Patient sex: F
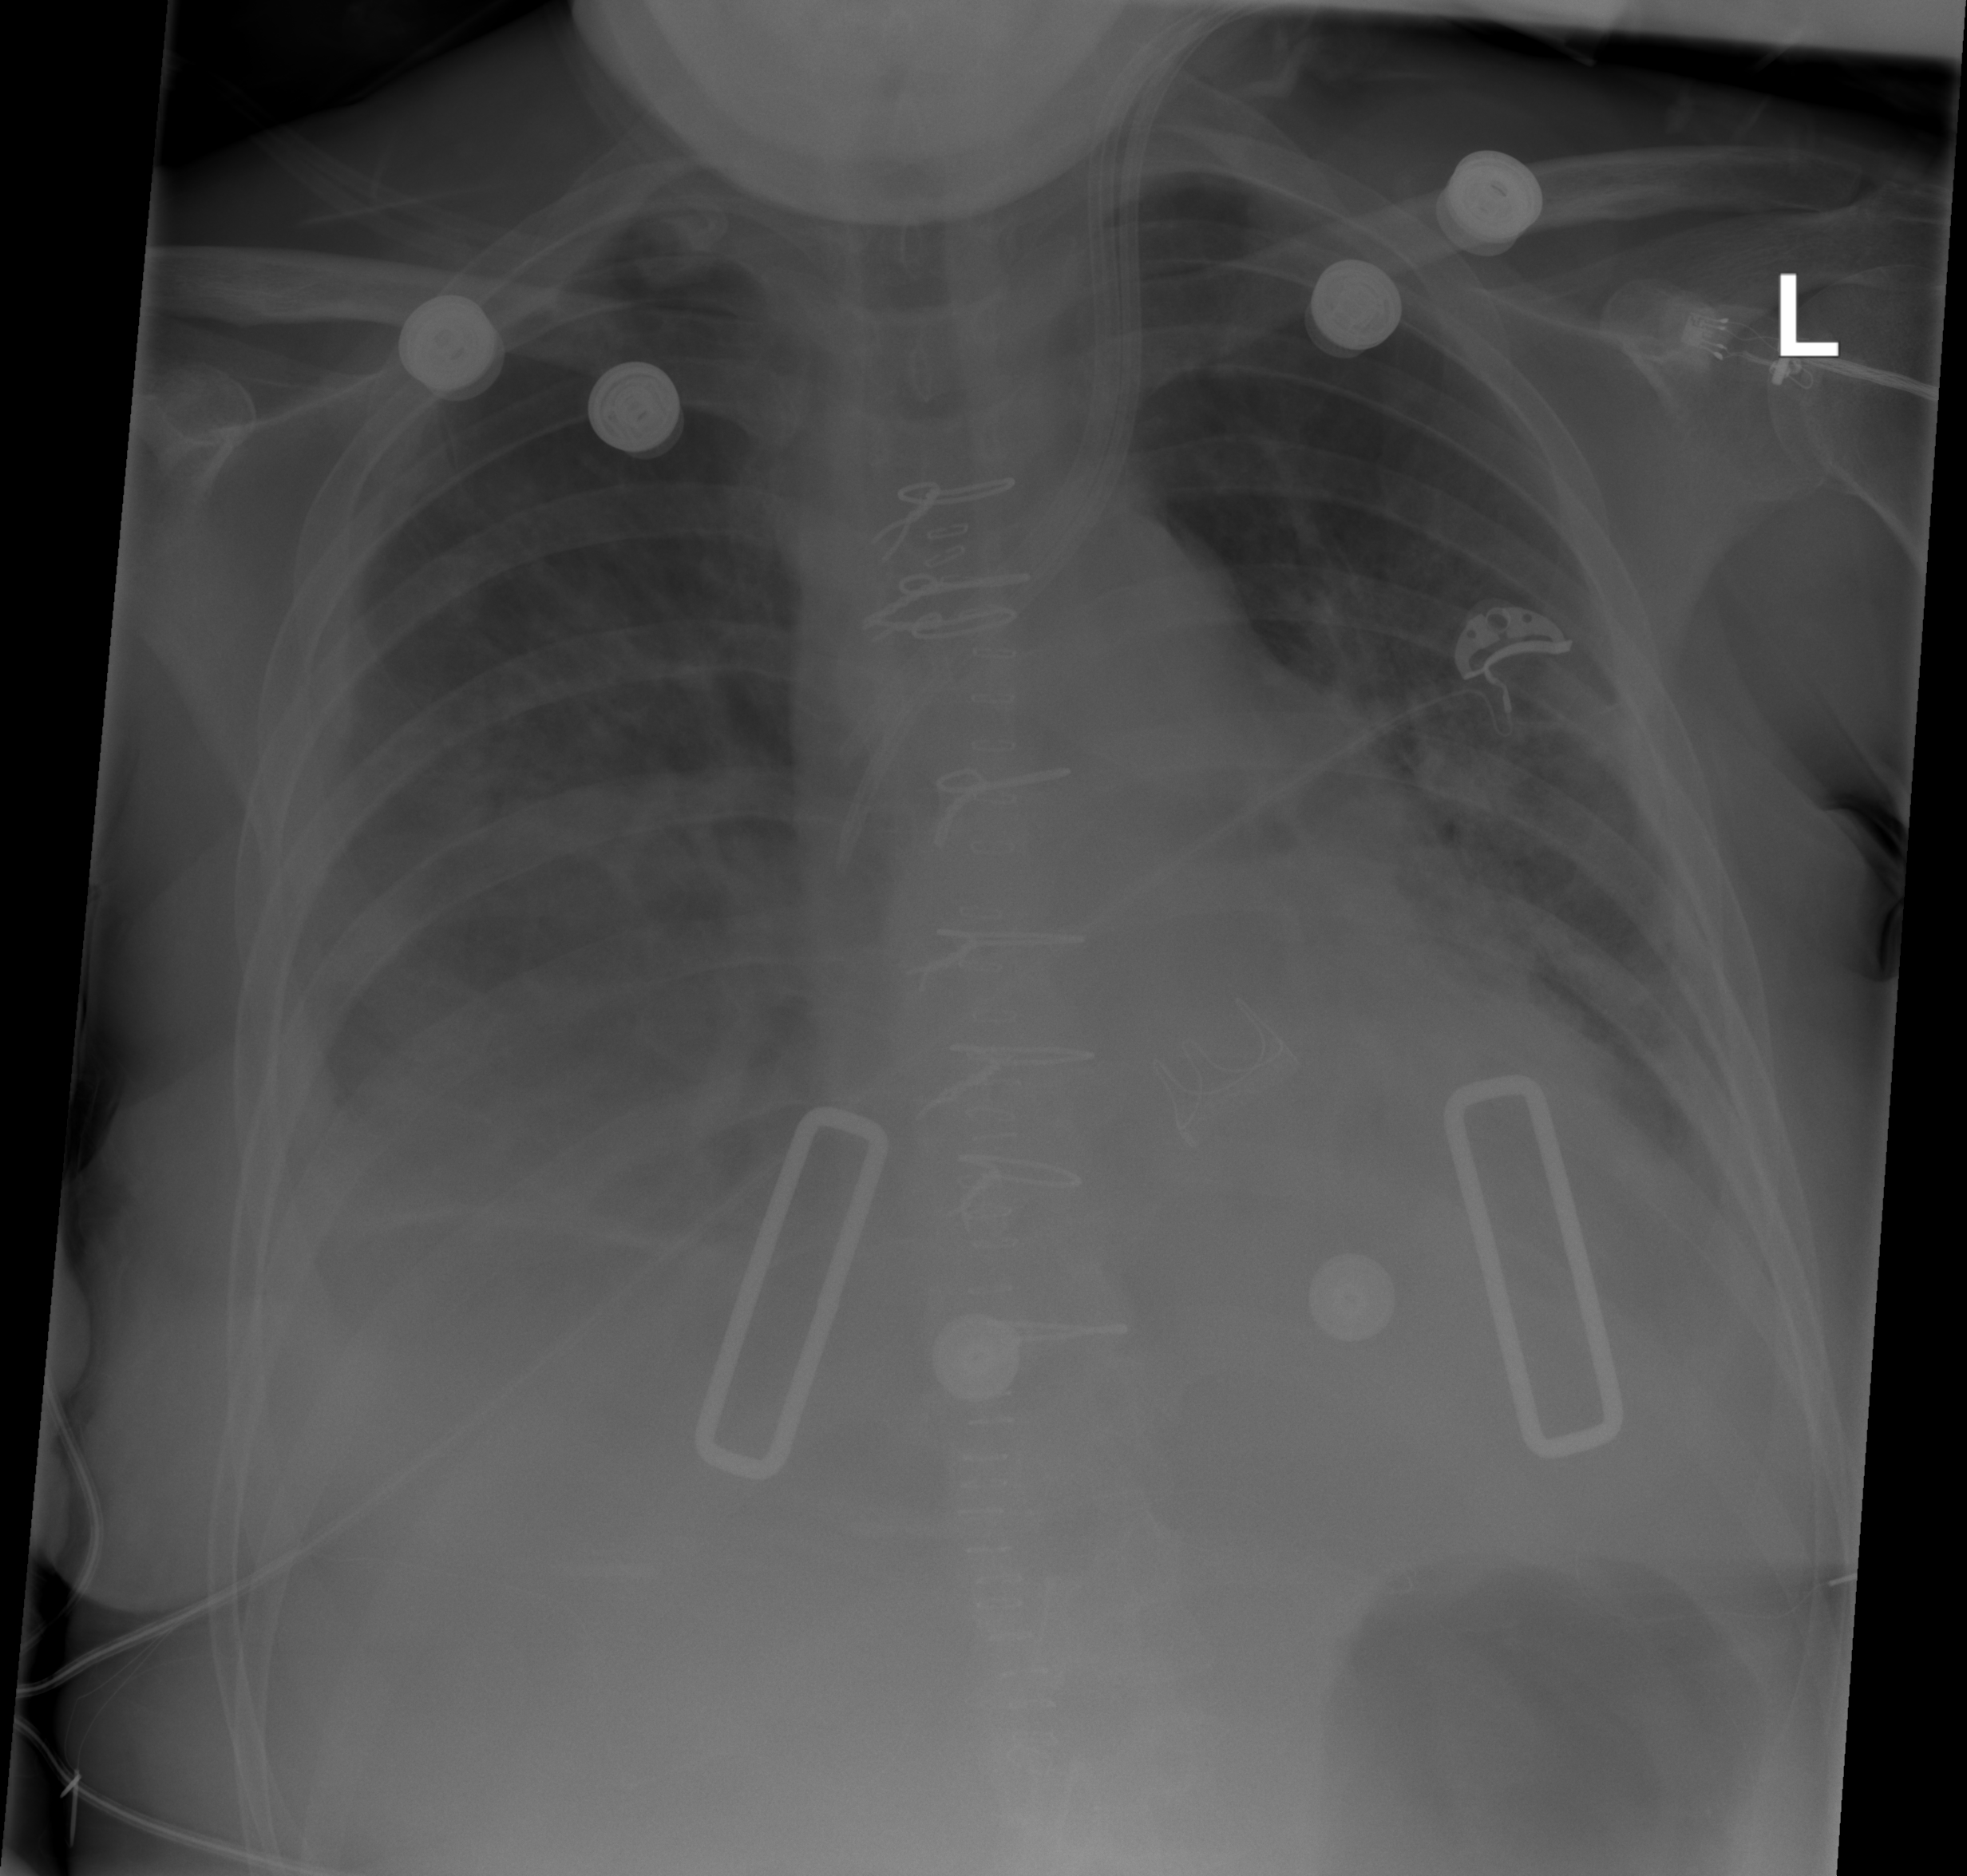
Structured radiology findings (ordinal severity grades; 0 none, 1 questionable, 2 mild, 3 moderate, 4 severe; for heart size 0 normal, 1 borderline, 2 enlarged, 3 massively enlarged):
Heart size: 2
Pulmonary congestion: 2
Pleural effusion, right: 3
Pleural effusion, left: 2
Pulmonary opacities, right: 2
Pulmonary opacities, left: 2
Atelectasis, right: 3
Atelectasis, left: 3